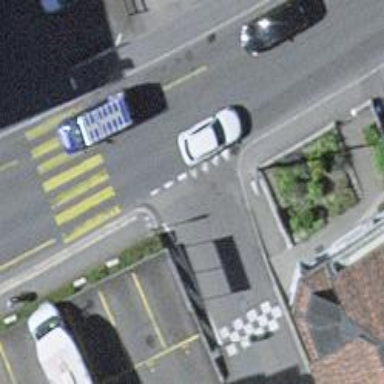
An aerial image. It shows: Kerb barrier.